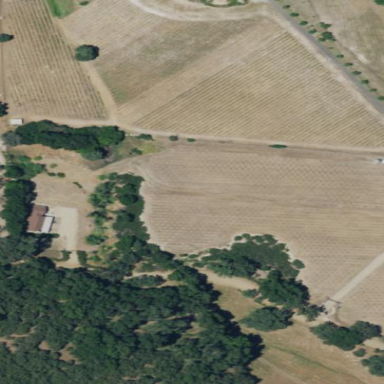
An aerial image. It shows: Vineyard where grapes are grown.